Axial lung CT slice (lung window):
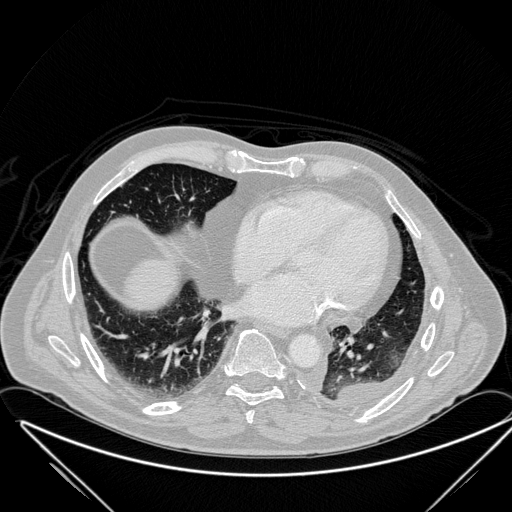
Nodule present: no